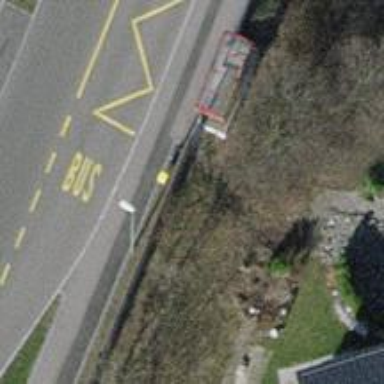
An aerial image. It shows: Post box is visible.